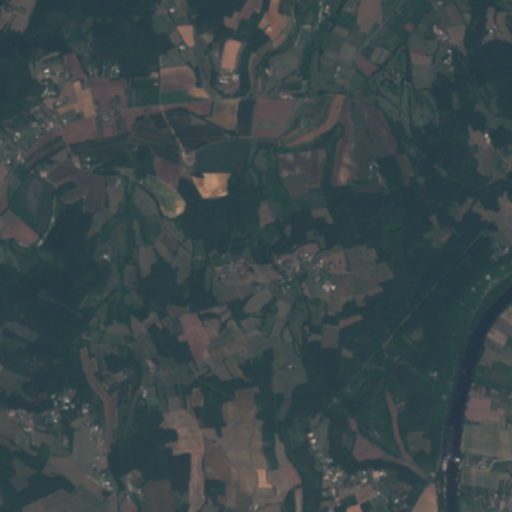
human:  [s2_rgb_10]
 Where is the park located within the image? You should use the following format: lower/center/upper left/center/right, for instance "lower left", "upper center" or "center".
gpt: The park is located in the center of the image.
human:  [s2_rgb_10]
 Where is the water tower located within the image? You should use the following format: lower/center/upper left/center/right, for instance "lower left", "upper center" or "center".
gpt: The water tower is located in the center of the image.
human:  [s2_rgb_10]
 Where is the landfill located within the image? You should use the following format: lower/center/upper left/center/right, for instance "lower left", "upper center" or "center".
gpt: There is no landfill in the image.